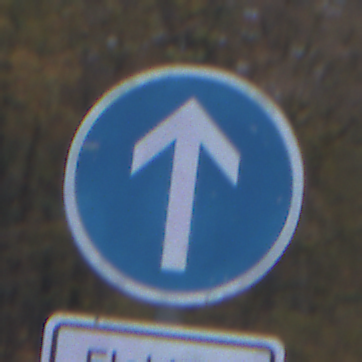
Verkehrszeichen: VorgeschriebeneFahrtrichtungGeradeaus
Zusatzzeichen unten: BesondereFahrzeugeUndTransportgueter11
Umgebung: Outdoor, Nature
Tageszeit: SunriseSunset
Wetter: PartlyCloudy
Licht: Natural
Jahreszeit: Autumn
Kontrast: LowContrast